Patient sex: M
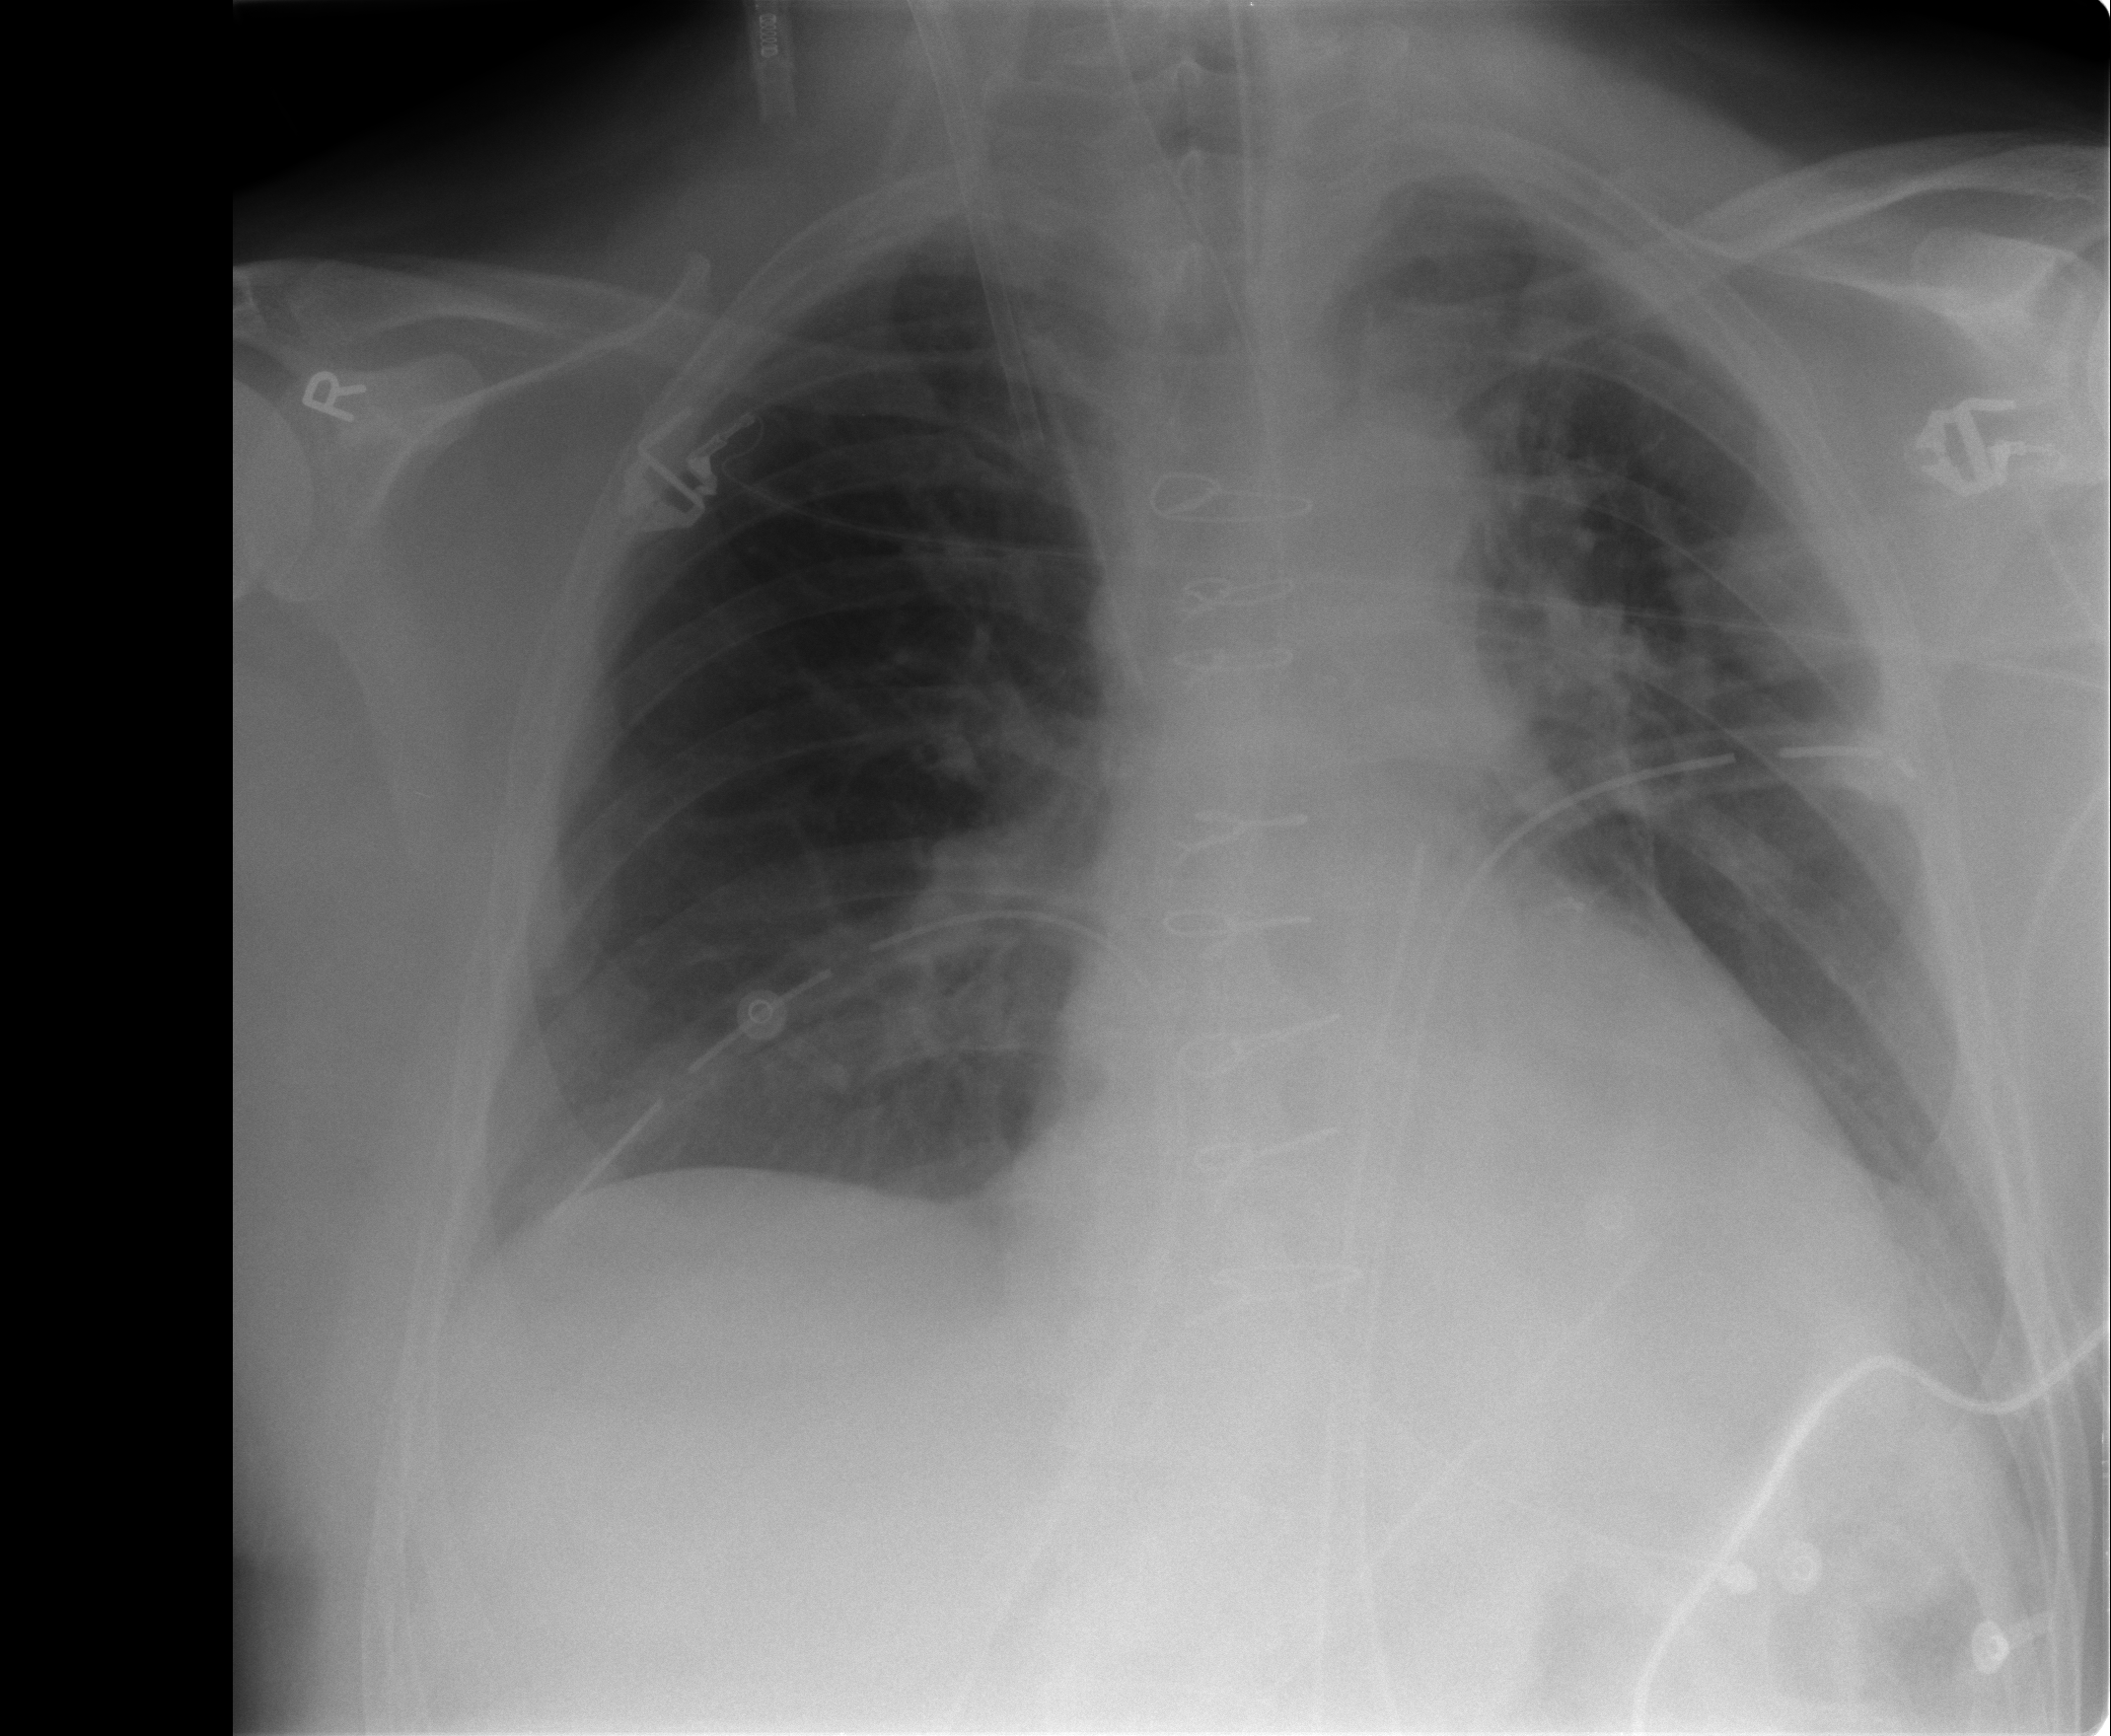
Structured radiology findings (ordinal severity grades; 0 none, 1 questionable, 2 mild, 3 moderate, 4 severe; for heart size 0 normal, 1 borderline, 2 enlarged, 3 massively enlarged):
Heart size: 2
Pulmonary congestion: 2
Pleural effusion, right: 0
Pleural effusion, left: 2
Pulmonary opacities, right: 0
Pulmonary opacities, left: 0
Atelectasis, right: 0
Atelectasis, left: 2